Question: I have a problem with a report that is build using report builder 2.0, on a sql2008 database (latest service pack installed), reporting services Version 10.0.5500.0.
The problem is that the bars are wider then they should be. Each bar should be as width as 1 hour.
The x-axis is configured with the interval set to 'hour' and an interval value of '1' the min-value of '=TimeSerial(0,0,0)' and max-value of '=TimeSerial(23,59,0)'. The series has a 'CategoryField' set to the '[hour]', a column of type 'time' with the time of an hour (Example '08:00:00.<PHONE>').

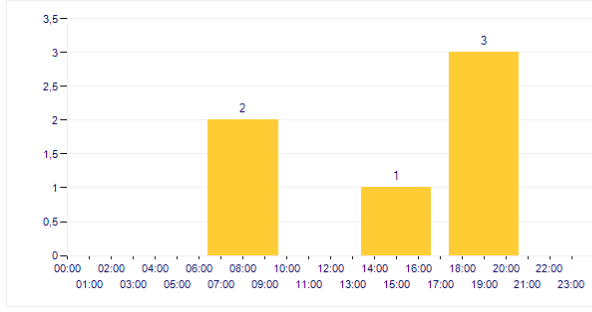
Answer: What you are looking for is in the properties grid under General--> Custom Attributes --> PointWidth
You have to select the series first.
If you can't see the properties grid you need to enable it from the ribbon. View, check the box next to properties.
Numbers less than 1 will give gaps between the bars, number greater than 1 will cause the bars to overlap.
It's more of a relative width setting than abosolutely related to your Hour interval, but you can tweak it so its right.
Personally I would suggest you have it slightly less than an hour because they look better with gaps.
<URL>
You should also set the labels on the horizontal axis to be vertical and then rotate them so it looks a bit better.